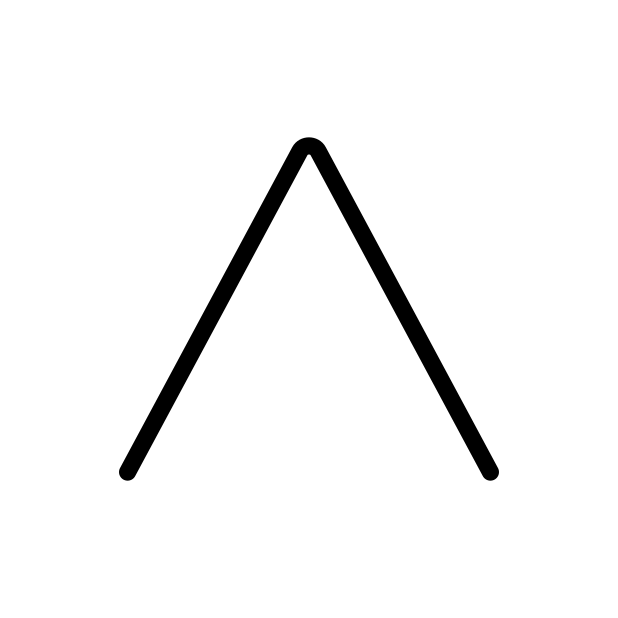
Emoji: 🔼
Name: up-pointing small red triangle
Unicode: 0x1f53c